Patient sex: F
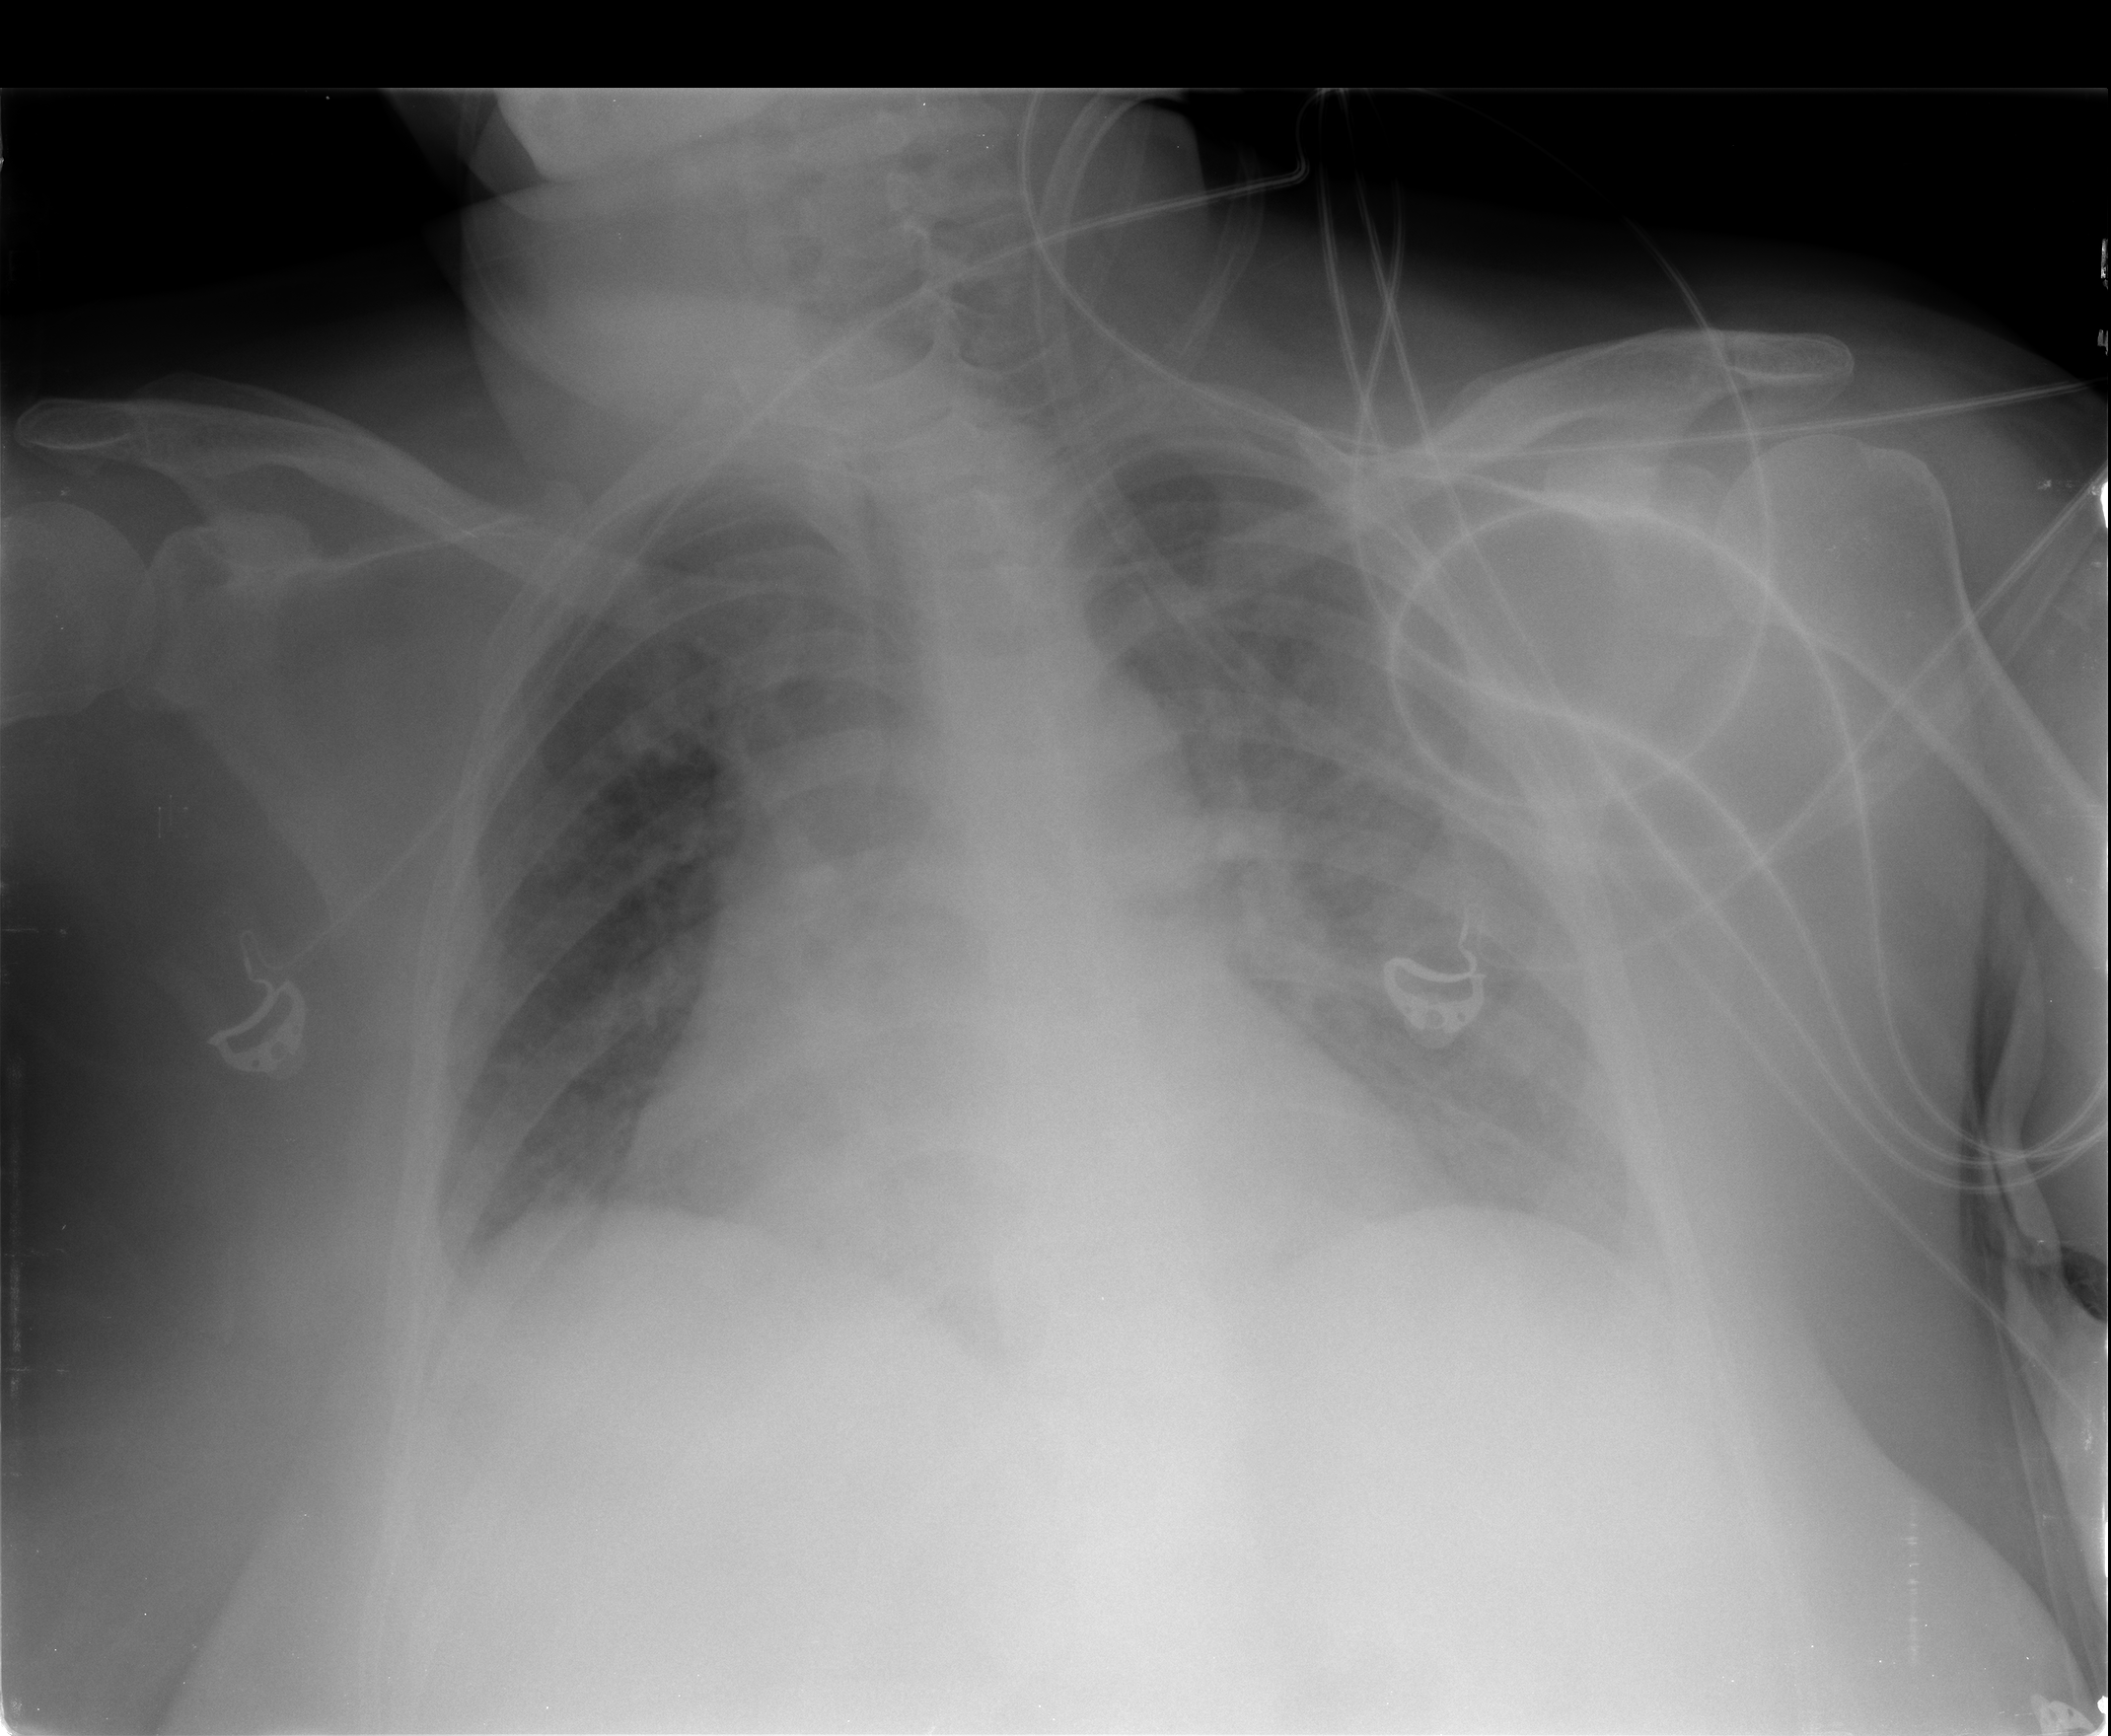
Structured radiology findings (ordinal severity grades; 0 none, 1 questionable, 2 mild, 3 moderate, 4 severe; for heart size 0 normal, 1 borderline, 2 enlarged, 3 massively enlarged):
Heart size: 2
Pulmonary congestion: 2
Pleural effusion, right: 0
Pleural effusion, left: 0
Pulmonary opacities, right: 0
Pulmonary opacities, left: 2
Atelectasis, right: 0
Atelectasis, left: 0